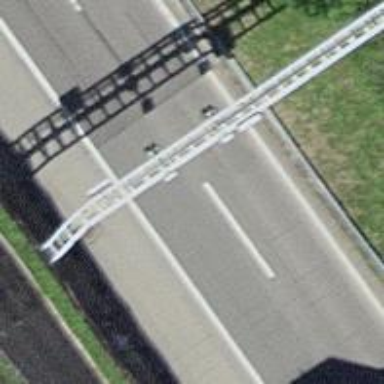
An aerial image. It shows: Gantry structure.